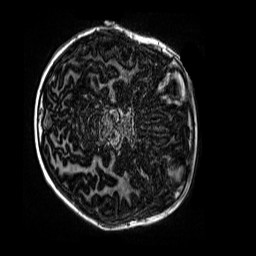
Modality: MP2RAGE
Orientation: axial
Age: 10
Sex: female
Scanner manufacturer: siemens
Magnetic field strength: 3 T
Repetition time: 4 s
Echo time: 0.00299 s